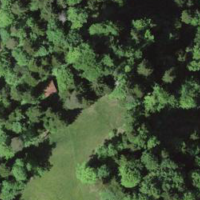
EUNIS habitat code: 44
Species observed at this site:
Pieris rapae
Aphantopus hyperantus